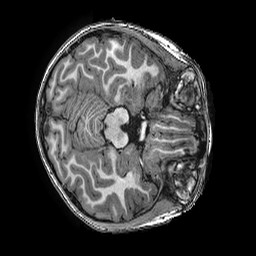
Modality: T1w
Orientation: axial
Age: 13
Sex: female
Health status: ill
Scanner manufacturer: ge
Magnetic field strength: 3 T
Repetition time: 0.0077 s
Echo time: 0.003436 s